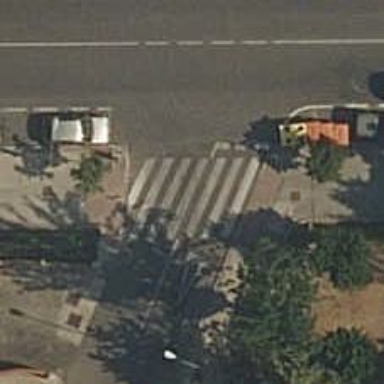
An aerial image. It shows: Zebra crossing on the road.